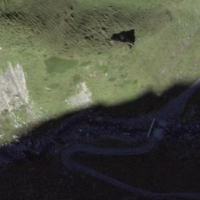
EUNIS habitat code: 23
Species observed at this site:
Parnassia palustris
Saxifraga aizoides